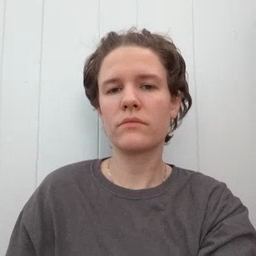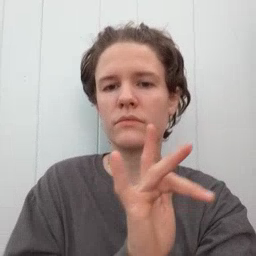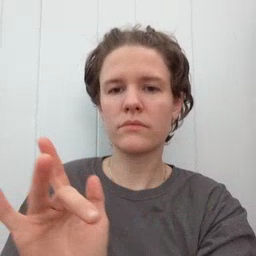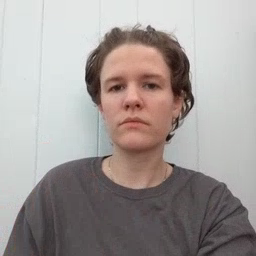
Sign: empty